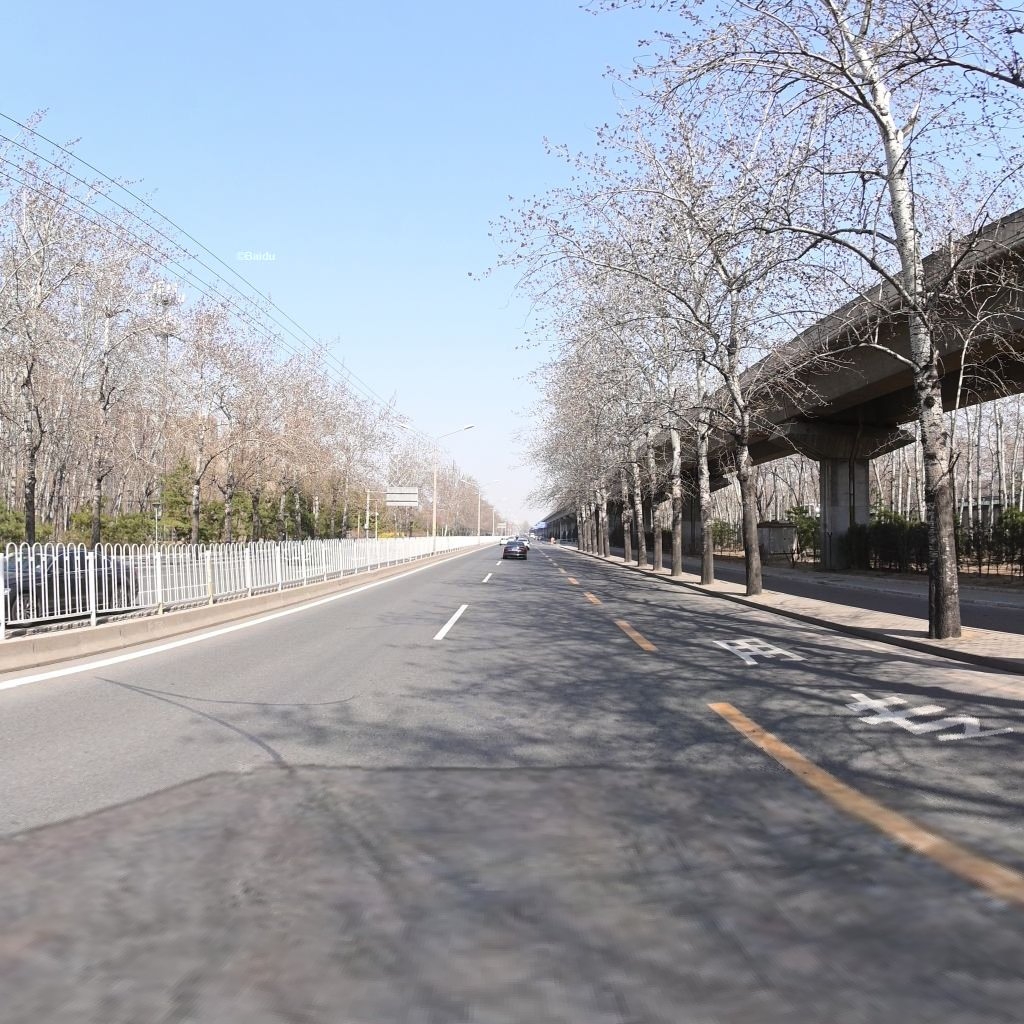
Region: Chaoyang
Road damage annotations: transverse patch, transverse patch